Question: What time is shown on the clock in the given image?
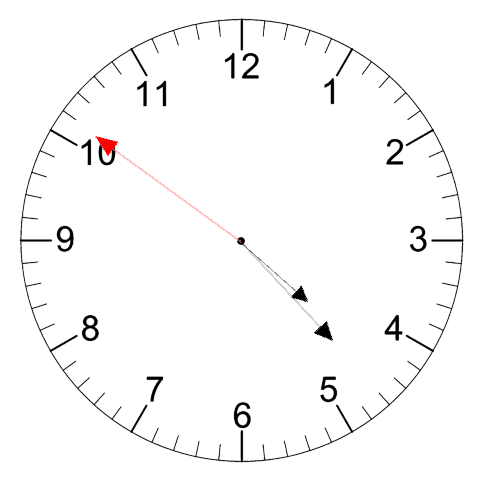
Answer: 04:22:51